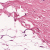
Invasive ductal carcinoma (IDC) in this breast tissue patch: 0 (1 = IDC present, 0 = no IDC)